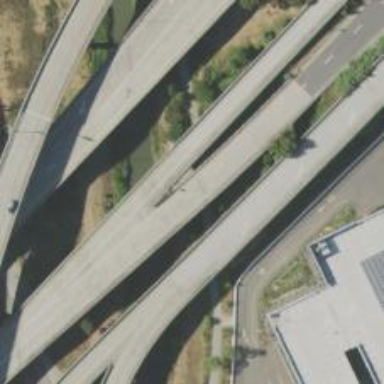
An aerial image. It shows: Bridge on motorway link.